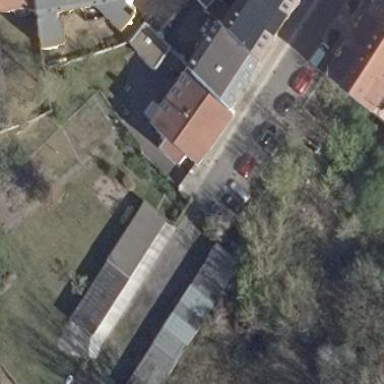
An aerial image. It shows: Group of garages.